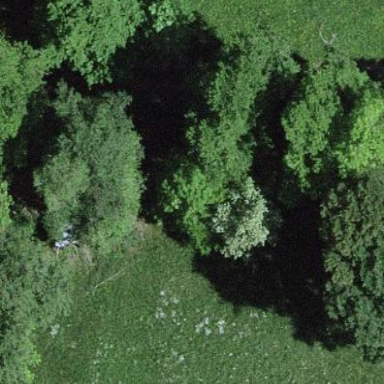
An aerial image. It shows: Deciduous forest dominated by broadleaved trees.